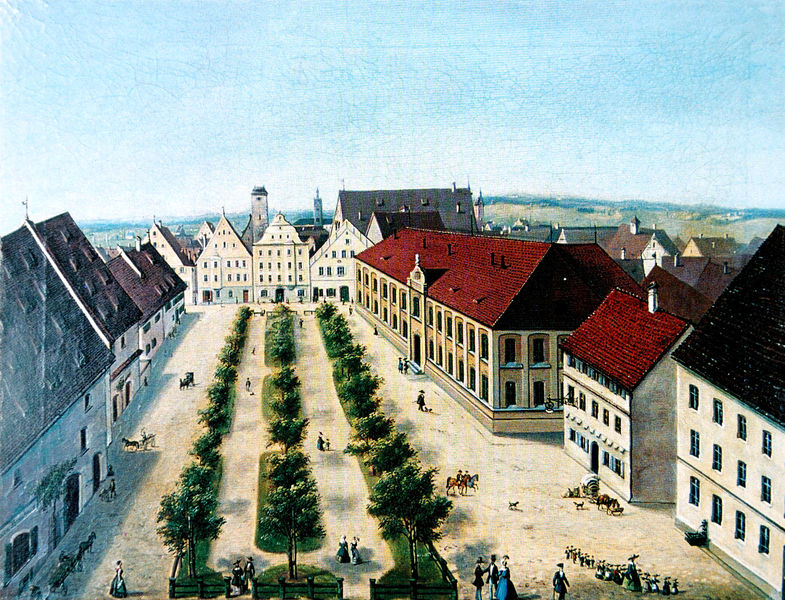
Titel: Hallhof in Memmingen mit Landgerichtsgebäude
Künstler: Johann Georg Leeb
Institution: Privatbesitz
Schlagwörter: baum, blau, gemälde, himmel, mann, schatten, weiß, bäume, frauen, gelb, grün, landschaft, menschen, stadt, braun, fenster, frau, hell, hüte, kleider, laterne, licht, männer, schwarz, strasse, tür, anlage, blick, dach, gebäude, gras, haus, hund, hunde, parkanlage, rasen, rot, schloss, tiere, weg, malerei, architektur, horizont, häuser, hügel, büsche, gatter, kirche, realismus, kind, mutter, paar, kamine, kinder, pferd, pferde, reiter, schornstein, turm, garten, fassade, fassaden, perspektive, türen, vedute, lehrerin, schule, berge, gebirge, dorf, dächer, giebel, allee, hof, wolkenlos, zäune, kutsche, platz, vogelperspektive, wagen, promenade, three, realistisch, gerade, tor, kirchen, straßen, innenhof, türme, parallel, gauben, reihe, kinderfrau, rathaus, tore, alleen, sicht, building, field, alle, staft, spaziergänger, schüler, klasse, bume, regelmäßig, fassanden, hauptplatz, platz7, ziegeldächer, innenstadt, häuder, schlossgarten, süddeutsch, alee, straß, patrizierhäuser, dreireiher, egruppe, what the actual hell, courtyard?